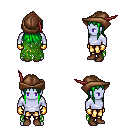
a pixel art fantasy rpg character, male body template, dark elf, purple skin, green tattered cape, gold greaves, green unkempt hairstyle, leather cap, gold gloves, brown shoes, four views (front, back, left, right), 2x2 character sprite sheet, small pixel art, hard edges, no anti-aliasing